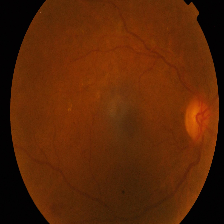
Diabetic retinopathy grade: Proliferative DR